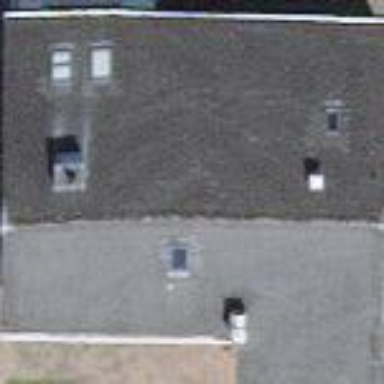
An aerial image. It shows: Gabled roof on residential building.